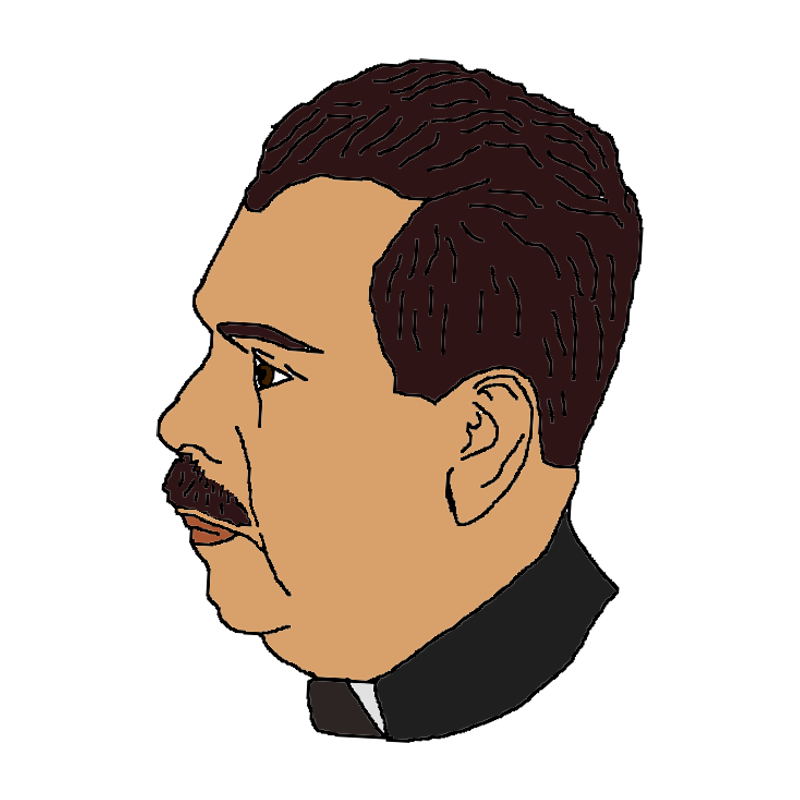
Label: 4_Yes_Chad